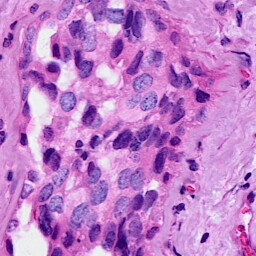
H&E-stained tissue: Breast